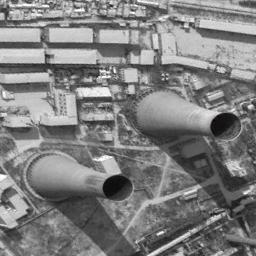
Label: thermal_power_station